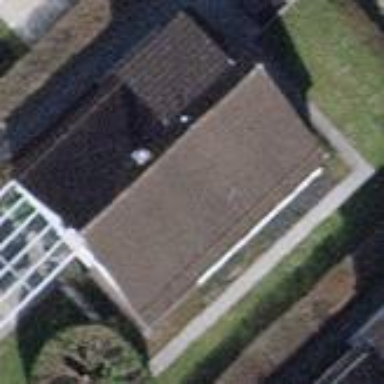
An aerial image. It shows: Detached building with gabled roof.